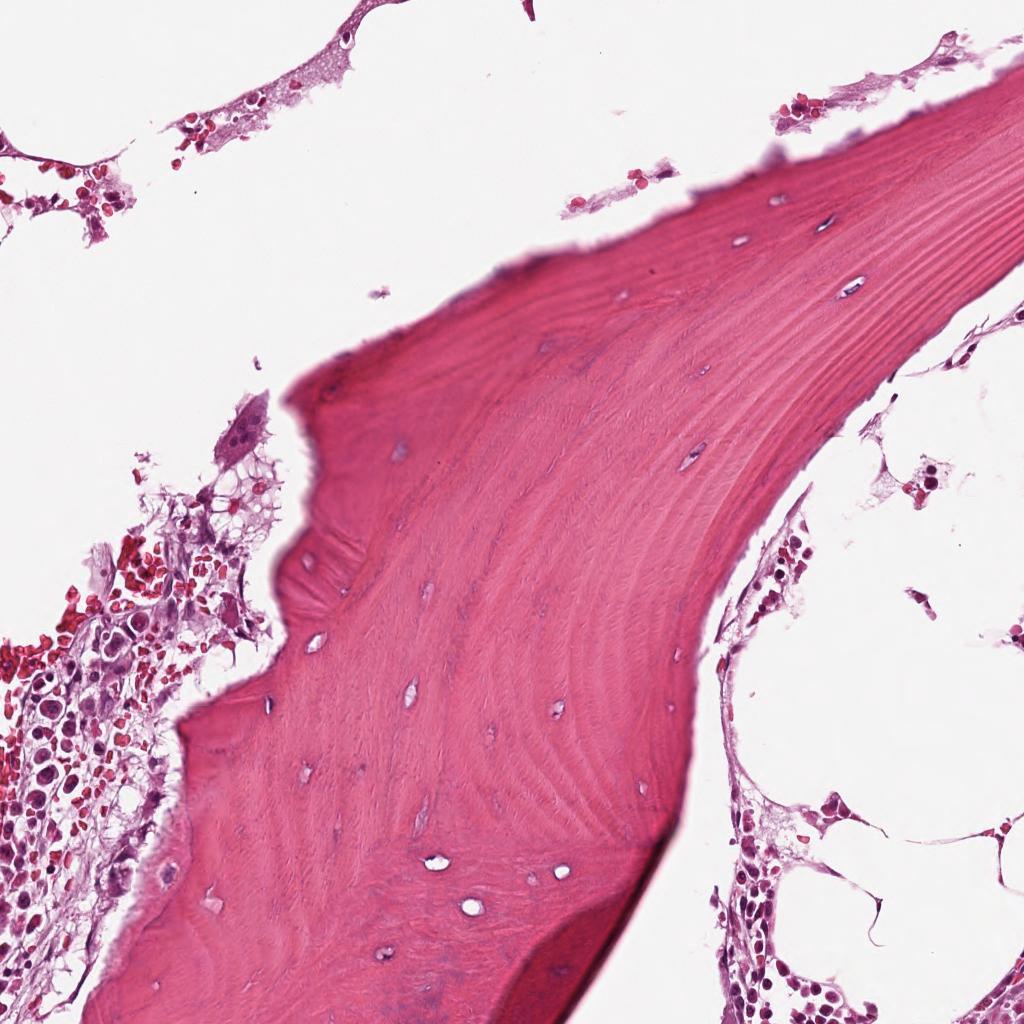
Label: Non-Tumor